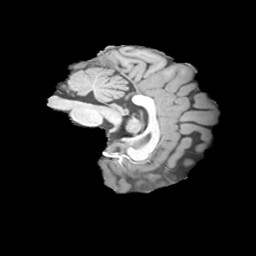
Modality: T1w
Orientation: sagittal
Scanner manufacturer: siemens
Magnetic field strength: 3 T
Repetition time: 2 s
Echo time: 0.0024 s